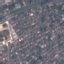
Label: Residential